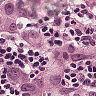
Metastatic tissue present: yes